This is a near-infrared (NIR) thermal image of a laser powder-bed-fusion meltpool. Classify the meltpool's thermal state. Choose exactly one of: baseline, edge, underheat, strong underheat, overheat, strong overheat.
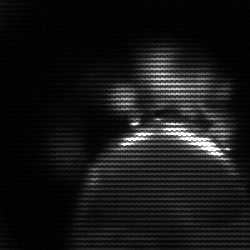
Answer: edge